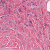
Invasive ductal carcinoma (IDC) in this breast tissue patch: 1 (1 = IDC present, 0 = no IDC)